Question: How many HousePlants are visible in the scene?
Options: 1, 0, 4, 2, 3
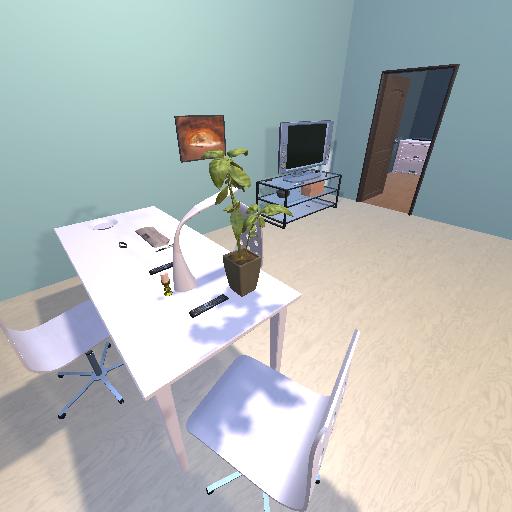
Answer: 1